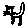
Label: cat